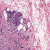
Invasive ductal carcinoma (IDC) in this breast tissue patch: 1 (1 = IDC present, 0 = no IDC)